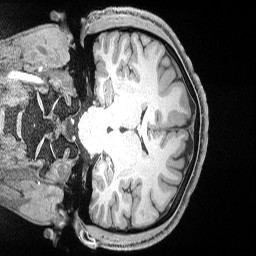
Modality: T1w
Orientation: coronal
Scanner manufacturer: siemens
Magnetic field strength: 3 T
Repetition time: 2.53 s
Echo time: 0.00169 s